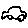
Label: car